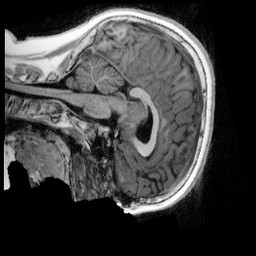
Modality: UNIT1_denoised
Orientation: sagittal
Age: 9
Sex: male
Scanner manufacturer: siemens
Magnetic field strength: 3 T
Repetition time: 4 s
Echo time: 0.00303 s